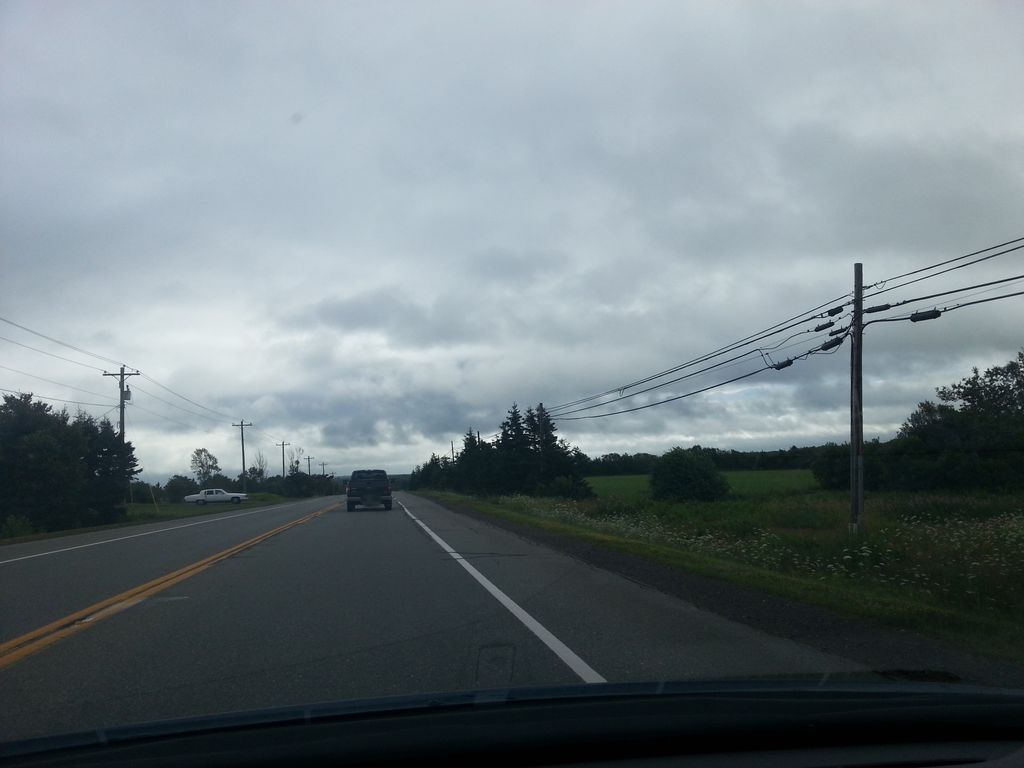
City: charlottetown